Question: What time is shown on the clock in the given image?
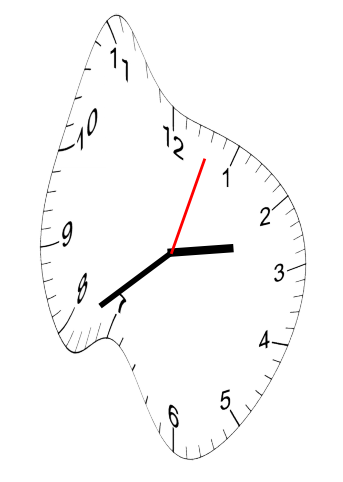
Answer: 02:39:03